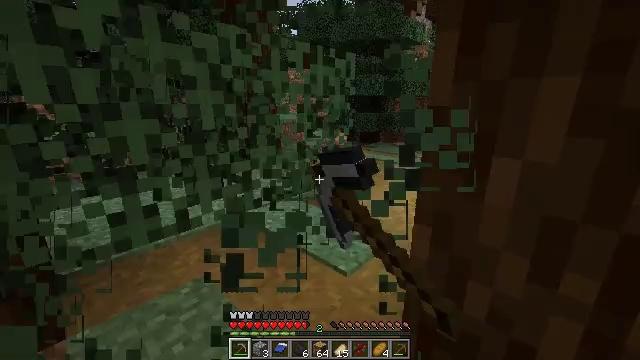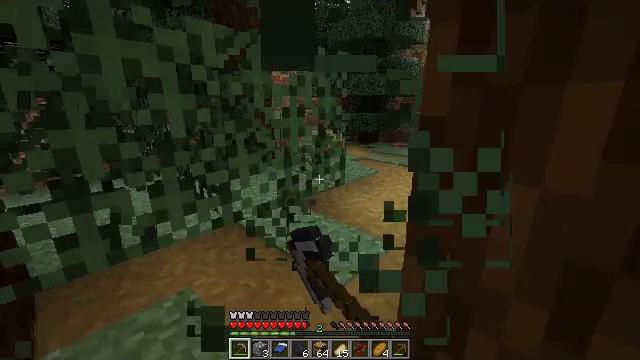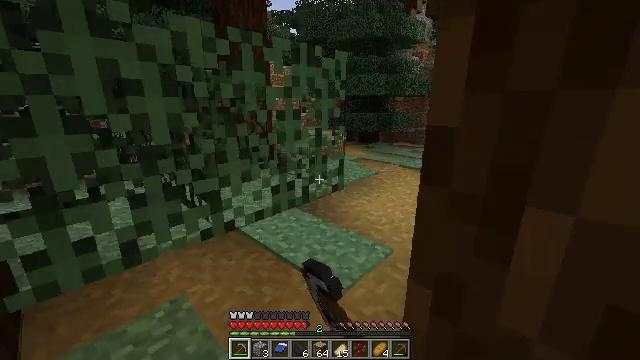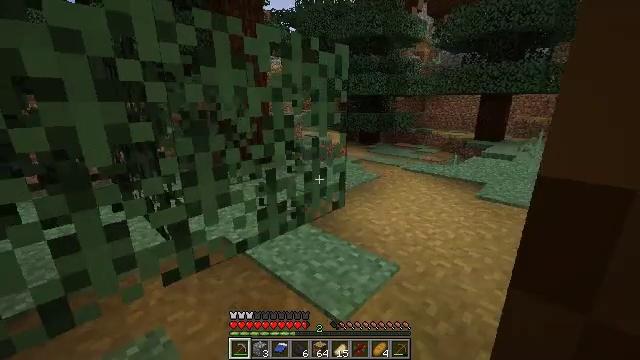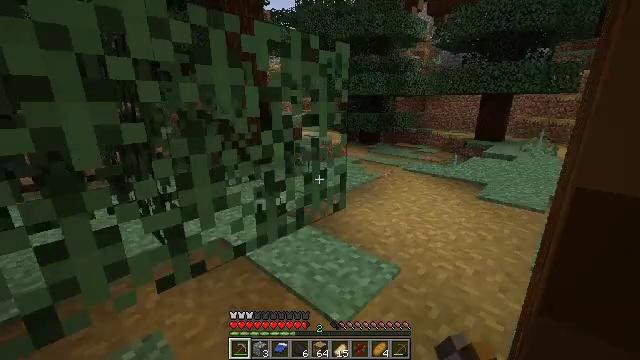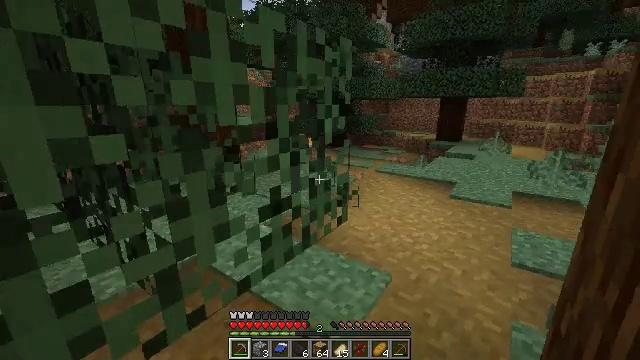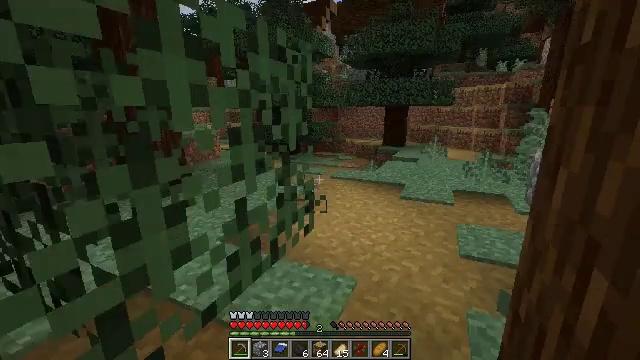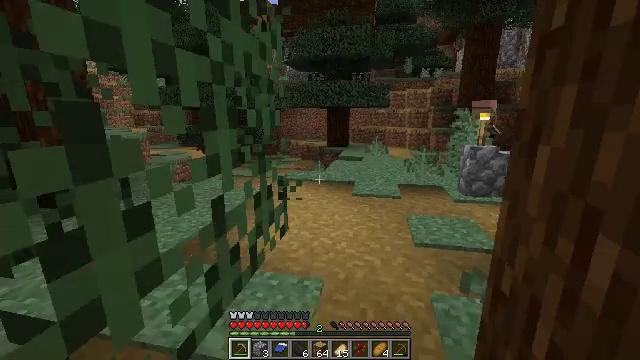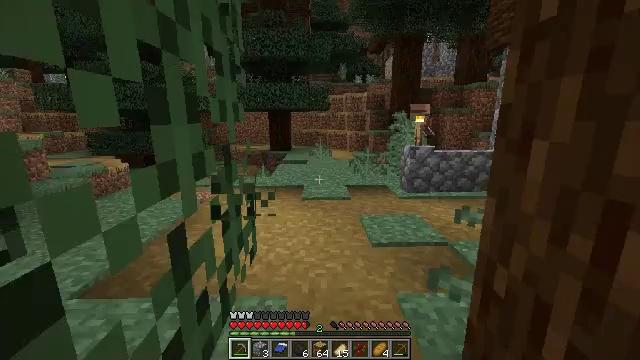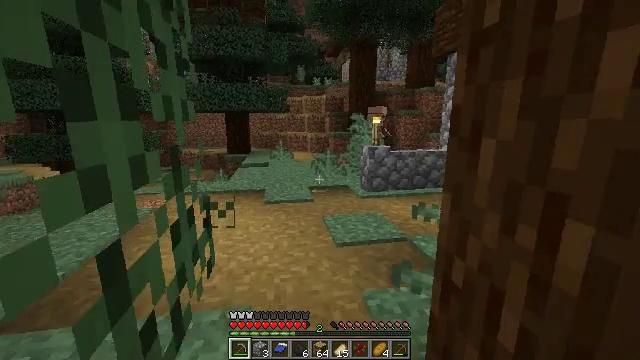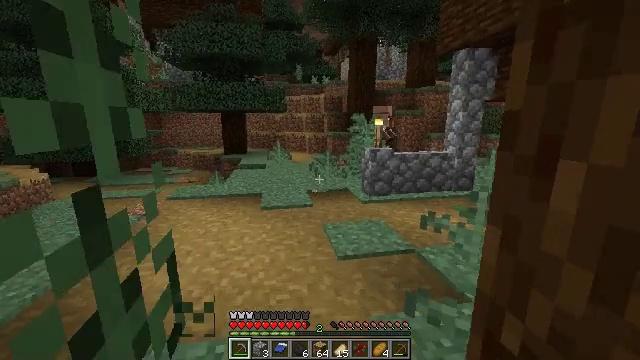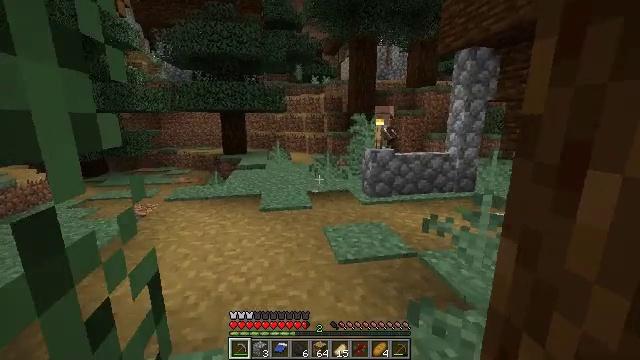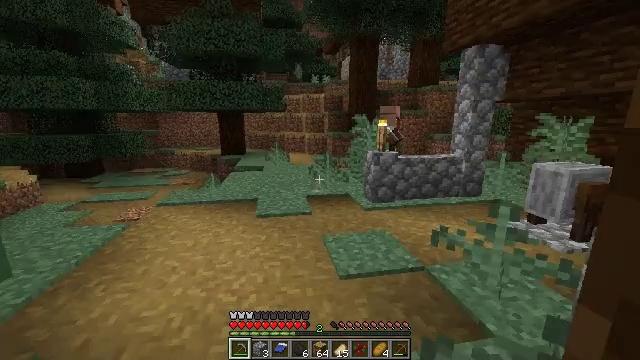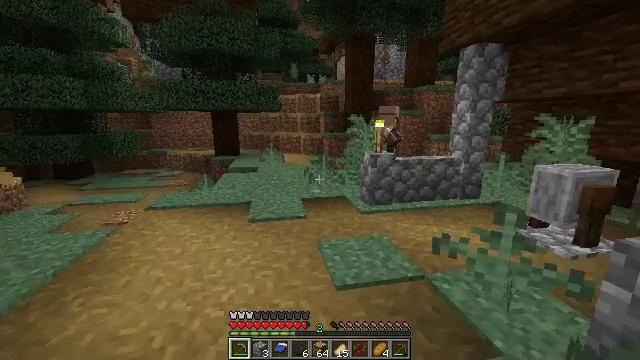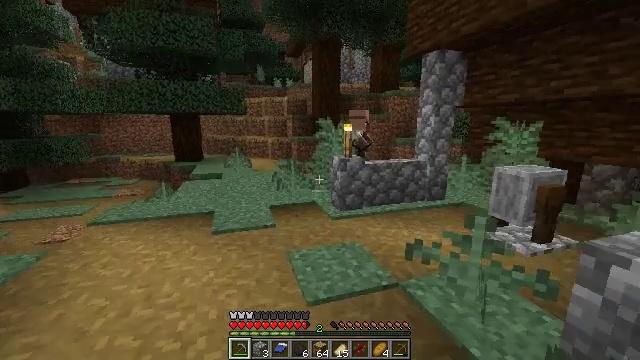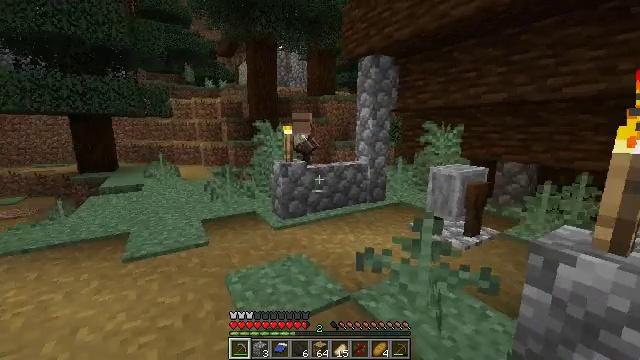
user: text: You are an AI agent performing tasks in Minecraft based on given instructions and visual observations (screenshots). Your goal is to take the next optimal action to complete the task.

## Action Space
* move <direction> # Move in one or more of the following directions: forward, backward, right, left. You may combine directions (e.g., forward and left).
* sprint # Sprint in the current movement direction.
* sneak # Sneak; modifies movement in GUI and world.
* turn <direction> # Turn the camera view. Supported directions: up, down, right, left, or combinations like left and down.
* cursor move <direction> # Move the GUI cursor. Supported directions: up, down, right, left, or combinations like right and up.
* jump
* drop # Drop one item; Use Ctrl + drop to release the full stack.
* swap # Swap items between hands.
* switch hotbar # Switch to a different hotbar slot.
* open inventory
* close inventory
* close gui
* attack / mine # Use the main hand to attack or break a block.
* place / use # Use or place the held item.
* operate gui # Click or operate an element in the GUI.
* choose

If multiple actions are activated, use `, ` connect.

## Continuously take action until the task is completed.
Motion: motion action
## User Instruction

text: craft item air
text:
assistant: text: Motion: move forward, attack / mine
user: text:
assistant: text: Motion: move forward, attack / mine
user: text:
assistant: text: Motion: move forward, attack / mine
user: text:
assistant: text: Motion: move forward, attack / mine
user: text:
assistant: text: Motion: move forward and move left, turn right, attack / mine
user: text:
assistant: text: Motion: move forward and move left, turn right and up
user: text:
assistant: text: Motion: move forward and move left, turn right
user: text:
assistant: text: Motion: move forward and move left, turn right
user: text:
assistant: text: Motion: move forward and move left, turn right
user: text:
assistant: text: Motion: move forward
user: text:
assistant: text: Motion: move forward
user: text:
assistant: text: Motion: move forward
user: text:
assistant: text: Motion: move forward
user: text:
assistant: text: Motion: move forward, turn right
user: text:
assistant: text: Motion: move forward, turn right
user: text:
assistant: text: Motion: move forward, turn right
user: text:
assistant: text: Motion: move forward, turn right
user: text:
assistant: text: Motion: move forward
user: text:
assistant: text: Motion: move forward and move left
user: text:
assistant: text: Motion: move forward and move left
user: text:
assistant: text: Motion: move forward and move left
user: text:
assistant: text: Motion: move forward and move left
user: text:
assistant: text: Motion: move forward and move left, turn left
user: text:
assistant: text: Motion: move forward and move left, turn left and up
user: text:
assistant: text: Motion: move forward and move left
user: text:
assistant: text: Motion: move forward and move left
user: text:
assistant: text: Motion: move forward and move left
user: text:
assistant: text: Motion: move forward and move left
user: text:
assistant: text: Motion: move forward and move left
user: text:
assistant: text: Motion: move forward and move left